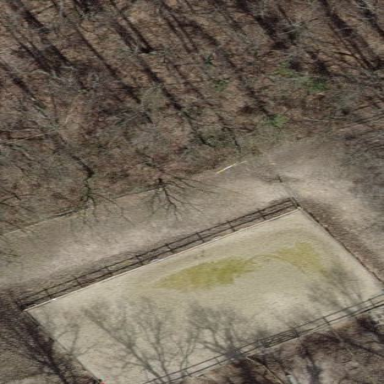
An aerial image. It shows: Equestrian pitch used for leisure and sports activities.